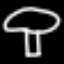
Label: mushroom